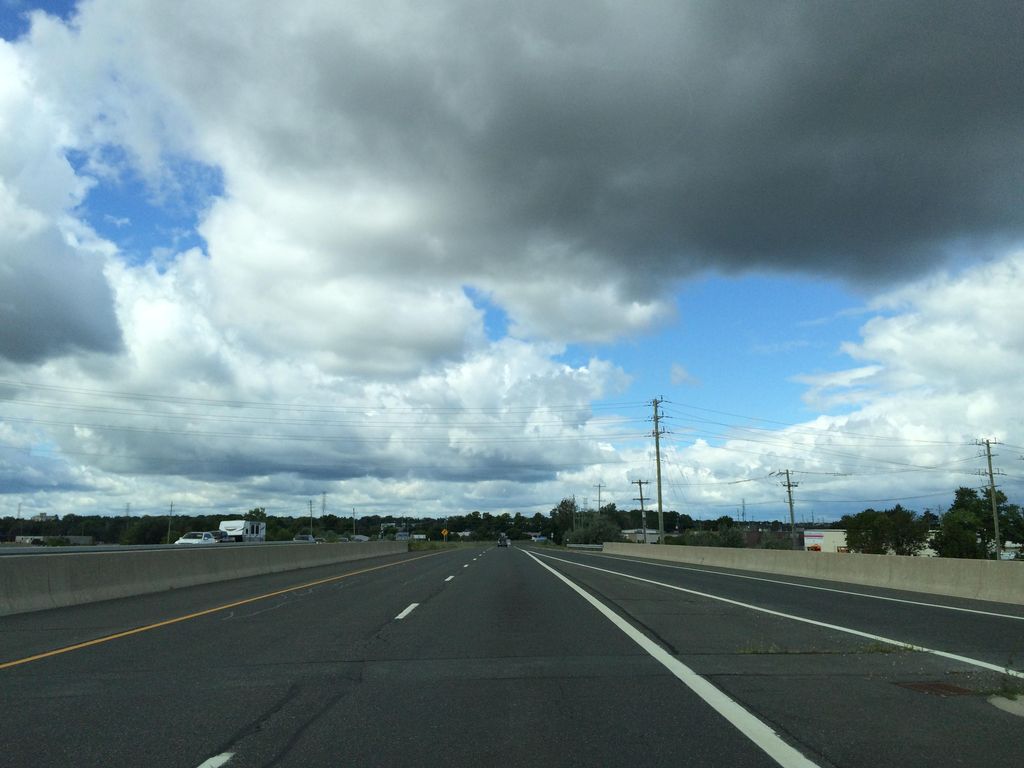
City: kitchener-waterloo